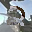
Label: 2